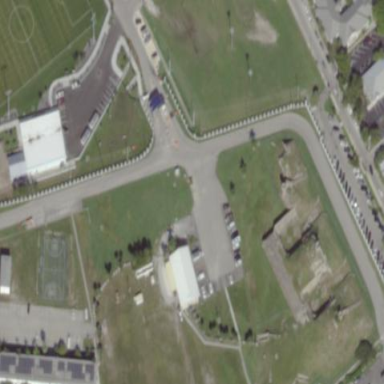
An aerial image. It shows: Park with soccer facilities.